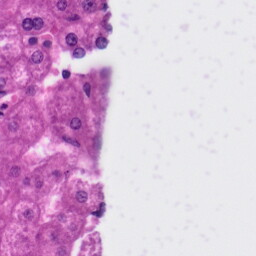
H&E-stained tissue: Liver